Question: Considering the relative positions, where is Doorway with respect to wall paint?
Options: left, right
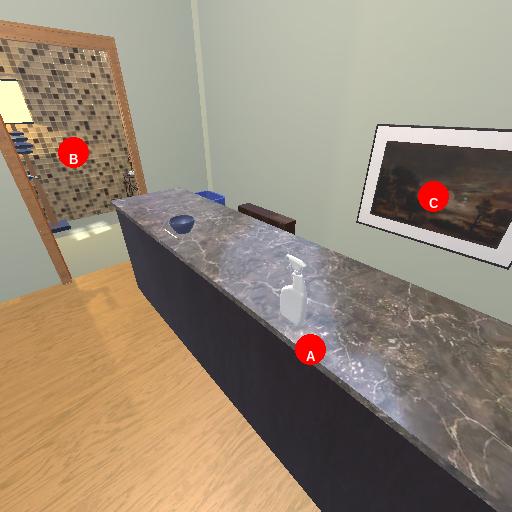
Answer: left